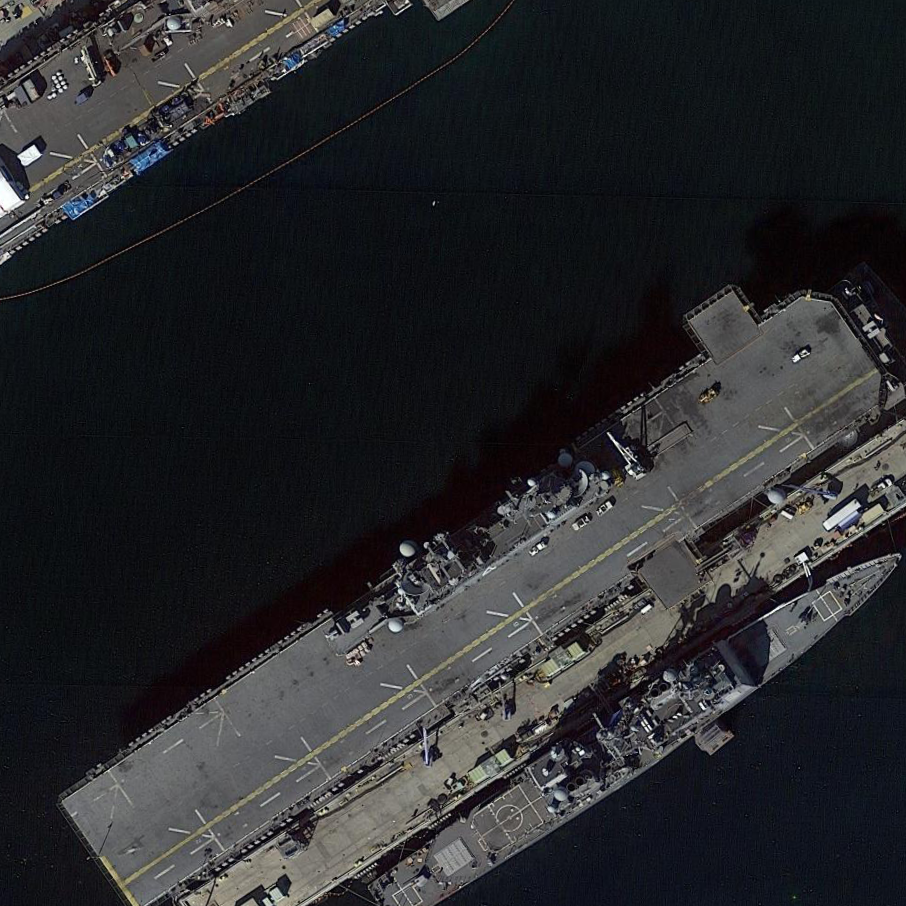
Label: assault